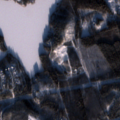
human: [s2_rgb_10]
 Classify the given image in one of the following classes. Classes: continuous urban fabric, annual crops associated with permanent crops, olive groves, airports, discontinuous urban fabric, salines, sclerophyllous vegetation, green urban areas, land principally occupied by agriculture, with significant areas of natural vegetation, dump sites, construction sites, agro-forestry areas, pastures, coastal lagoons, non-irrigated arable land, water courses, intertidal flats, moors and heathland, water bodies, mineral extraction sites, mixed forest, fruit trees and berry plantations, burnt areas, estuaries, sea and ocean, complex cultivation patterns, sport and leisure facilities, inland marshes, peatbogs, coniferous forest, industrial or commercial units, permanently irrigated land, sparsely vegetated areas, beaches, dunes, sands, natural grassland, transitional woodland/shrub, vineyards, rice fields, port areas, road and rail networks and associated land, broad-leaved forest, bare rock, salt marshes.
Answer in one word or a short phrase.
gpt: discontinuous urban fabric, industrial or commercial units, broad-leaved forest, coniferous forest, mixed forest, transitional woodland/shrub, water bodies